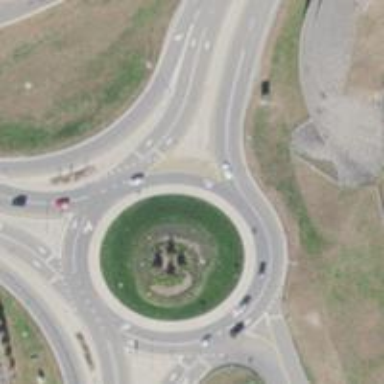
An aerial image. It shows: Tertiary road made of asphalt leading to roundabout junction.